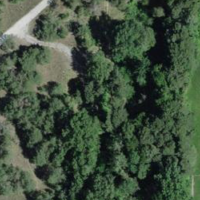
EUNIS habitat code: 44
Species observed at this site:
Corvus corone
Alcedo atthis
Sylvia borin
Aegithalos caudatus
Sylvia atricapilla
Spinus spinus
Hippolais polyglotta
Poecile palustris
Hippolais icterina
Pernis apivorus
Ardea purpurea
Ardea alba
Erithacus rubecula
Cuculus canorus
Dryocopus martius
Phoenicurus ochruros
Certhia familiaris
Phoenicurus phoenicurus
Corvus corax
Periparus ater
Cyanistes caeruleus
Lophophanes cristatus
Sturnus vulgaris
Chloris chloris
Pyrrhula pyrrhula
Troglodytes troglodytes
Passer domesticus
Passer montanus
Turdus merula
Emberiza cia
Hirundo rustica
Milvus migrans
Upupa epops
Regulus regulus
Coccothraustes coccothraustes
Aquila chrysaetos
Phylloscopus trochilus
Motacilla alba
Delichon urbicum
Tachybaptus ruficollis
Certhia brachydactyla
Actitis hypoleucos
Turdus philomelos
Fulica atra
Dendrocopos major
Turdus viscivorus
Falco peregrinus
Buteo buteo
Muscicapa striata
Phylloscopus collybita
Luscinia megarhynchos
Gallinula chloropus
Pica pica
Sitta europaea
Garrulus glandarius
Columba livia
Falco tinnunculus
Picus viridis
Ficedula hypoleuca
Acrocephalus scirpaceus
Motacilla cinerea
Acrocephalus arundinaceus
Anas platyrhynchos
Linaria cannabina
Aythya fuligula
Fringilla coelebs
Neotinea ustulata
Lanius collurio
Ptyonoprogne rupestris
Carduelis carduelis
Columba palumbus
Phalacrocorax carbo
Parus major
Accipiter nisus